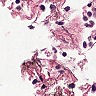
Metastatic tissue present: no